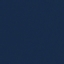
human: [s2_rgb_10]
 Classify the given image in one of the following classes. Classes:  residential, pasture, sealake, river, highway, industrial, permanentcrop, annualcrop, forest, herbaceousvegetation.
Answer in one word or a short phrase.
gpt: SeaLake